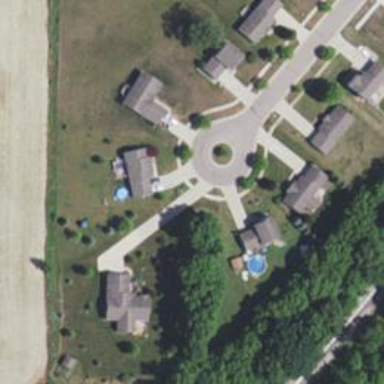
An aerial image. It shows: Driveway.